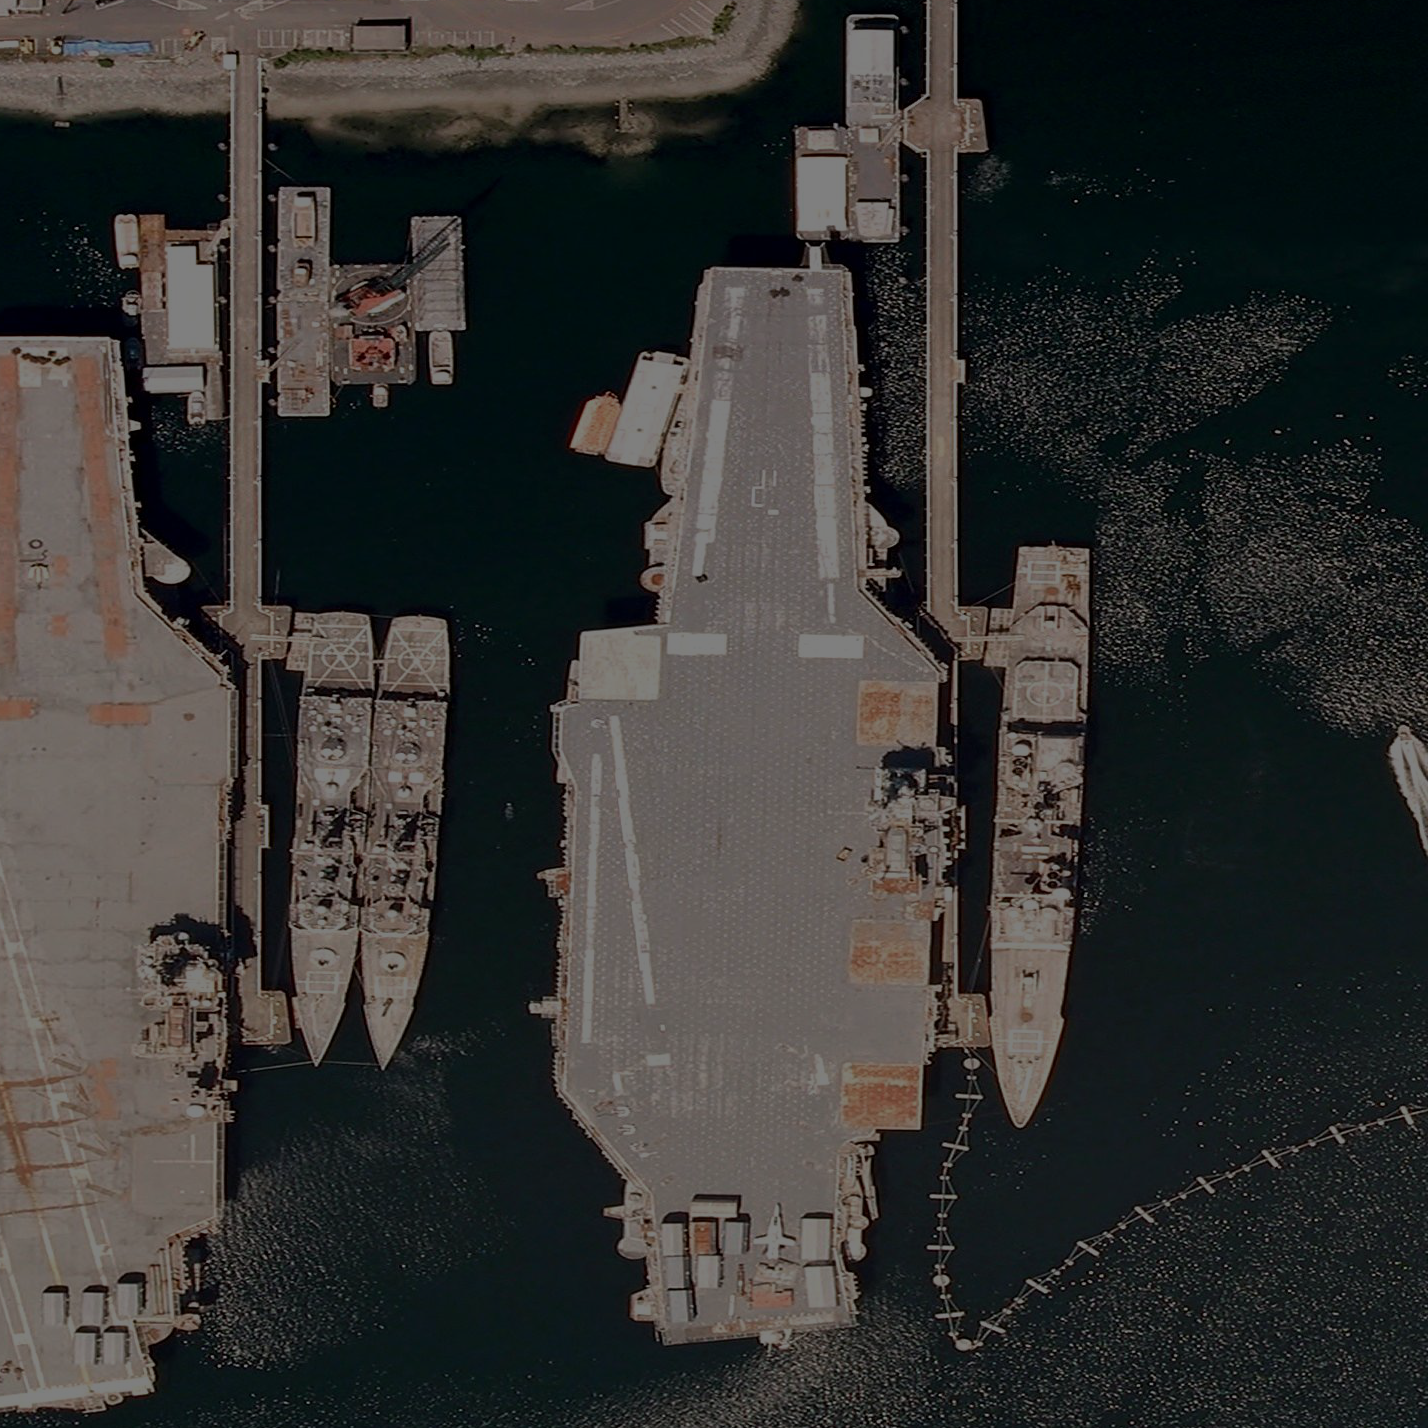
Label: aircraft_carrier